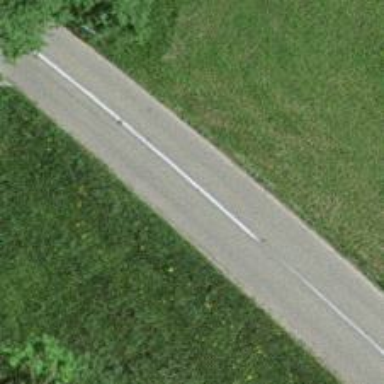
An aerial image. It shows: Tertiary road with asphalt surface.